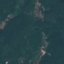
Land use / land cover: Forest